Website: lowes
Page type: payment
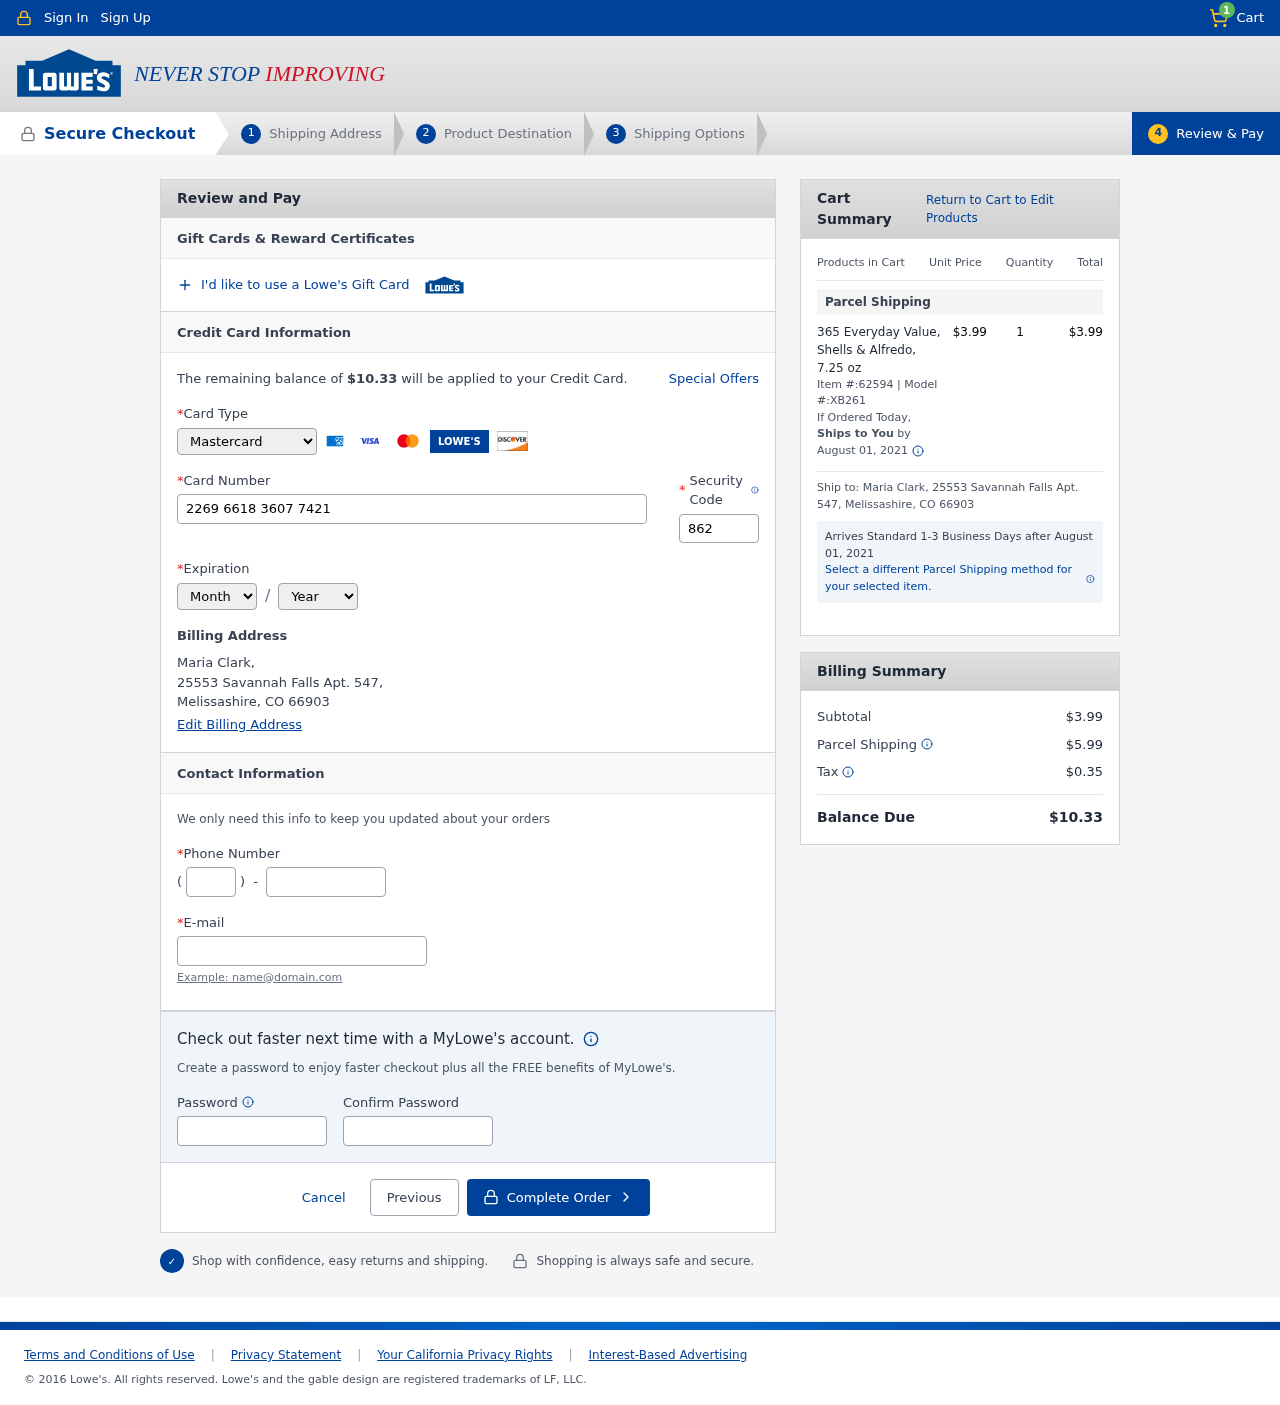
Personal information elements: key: PII_CARD_CVV
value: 862
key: PII_CARD_EXPIRY_MONTH
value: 11
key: PII_CARD_EXPIRY_YEAR
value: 26
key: PII_CARD_NUMBER
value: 2269 6618 3607 7421
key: PII_CARD_TYPE
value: Mastercard
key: PII_CITY_STATE_ZIP
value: Melissashire, CO 66903
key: PII_EMAIL
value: mariaclark@yahoo.com
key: PII_FULLNAME
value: Maria Clark,
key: PII_PHONE
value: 4614159695
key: PII_PHONE_AREA
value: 461
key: PII_STREET
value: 25553 Savannah Falls Apt. 547
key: PII_STREET
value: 25553 Savannah Falls Apt. 547,
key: PII_FULLNAME2
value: Maria Clark
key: PII_CITY
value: Melissashire
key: PII_STATE_ABBR
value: CO
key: PII_POSTCODE
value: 66903
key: PII_POSTCODE_FULL
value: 66903
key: PII_CITY_STATE
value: Melissashire, CO
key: PII_POSTCODE_NUMERIC
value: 66903
Product elements: key: PRODUCT1_NAME
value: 365 Everyday Value, Shells & Alfredo, 7.25 oz
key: PRODUCT1_PRICE
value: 3.99
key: PRODUCT1_QUANTITY
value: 1
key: PRODUCT1_ITEM
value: Item #:62594
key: PRODUCT1_MODEL
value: Model #:XB261
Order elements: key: ORDER_NUM_ITEMS
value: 1
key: ORDER_TOTAL
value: $10.33
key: ORDER_SHIPPING_DATE
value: August 01, 2021
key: ORDER_SUBTOTAL
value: $3.99
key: ORDER_SHIPPING_DATE2
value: August 01, 2021
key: ORDER_SHIPPING_COST
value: $5.99
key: ORDER_TAX
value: $0.35